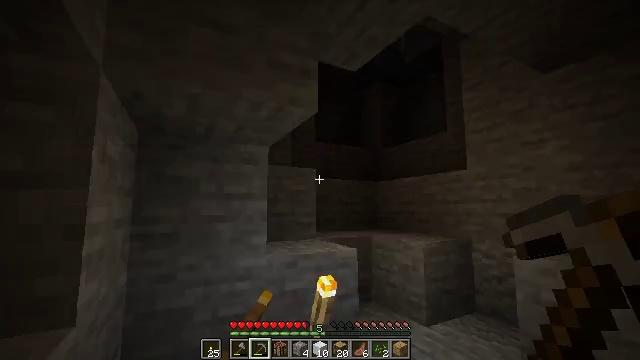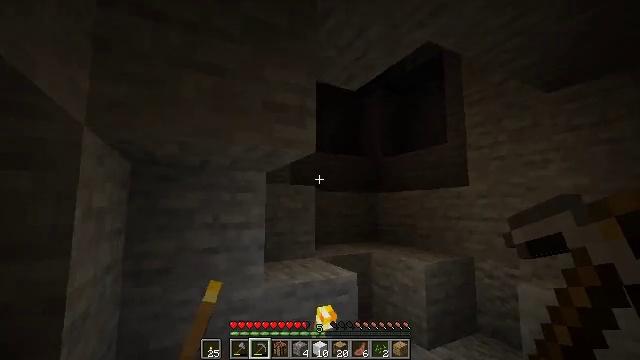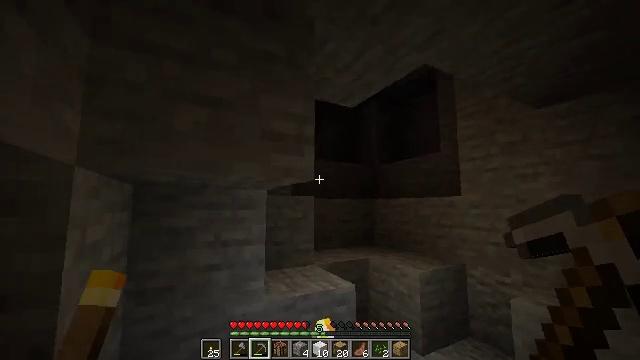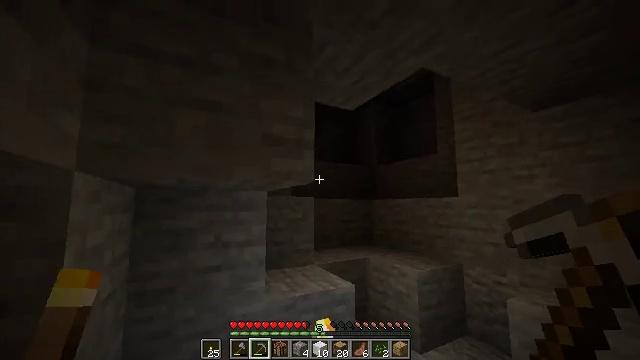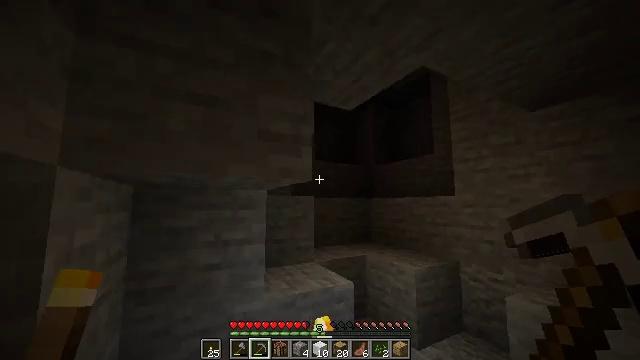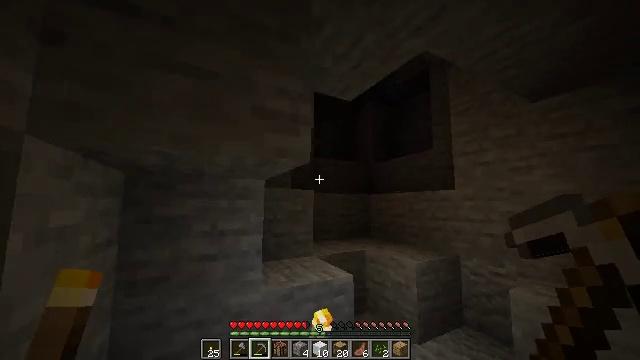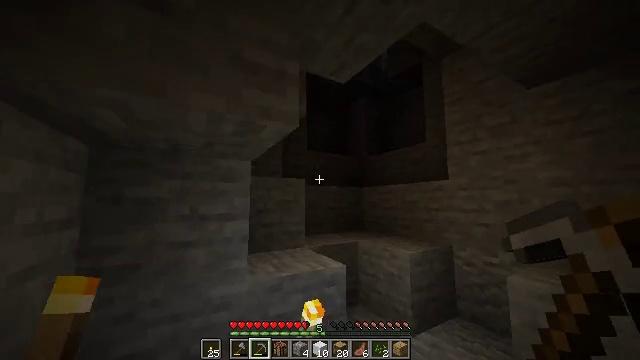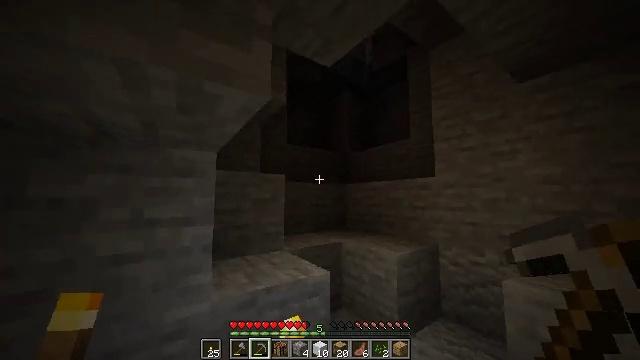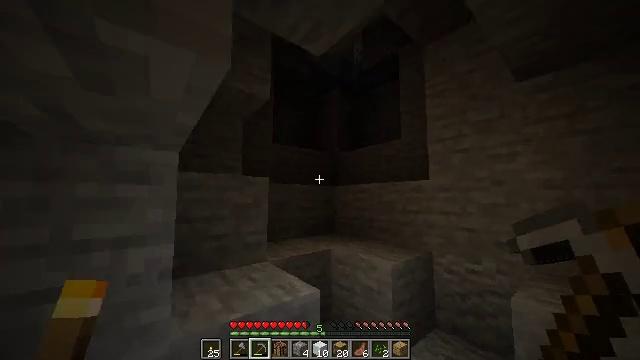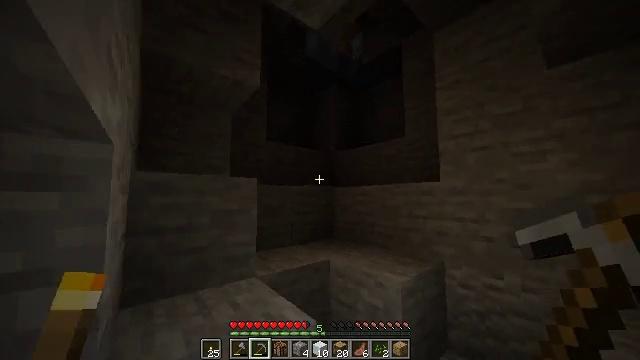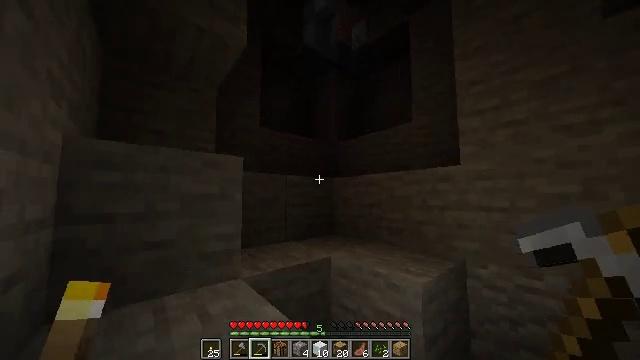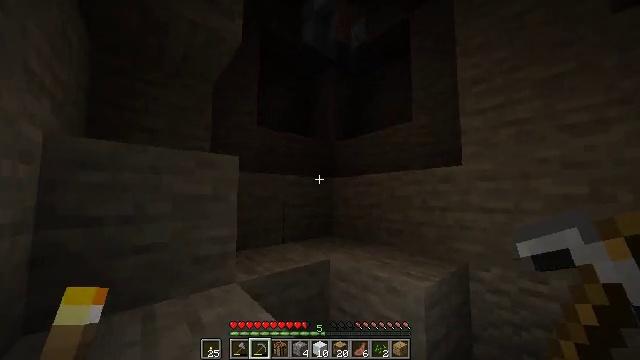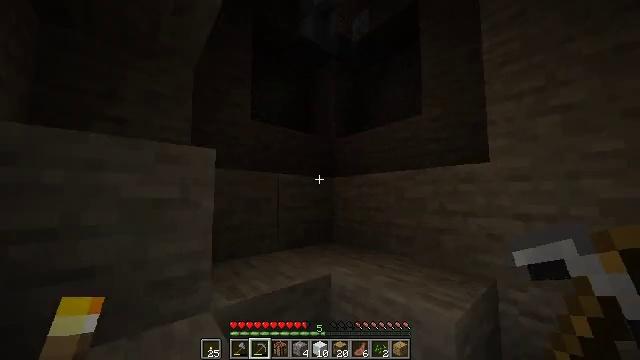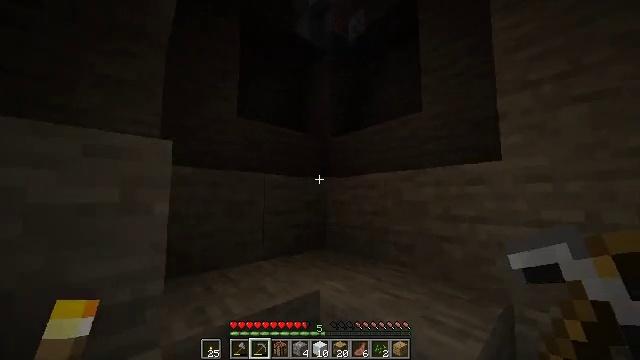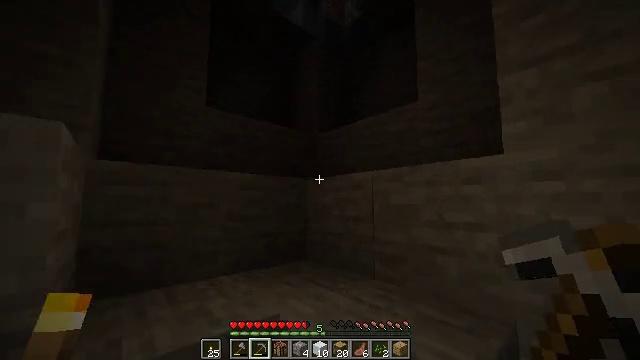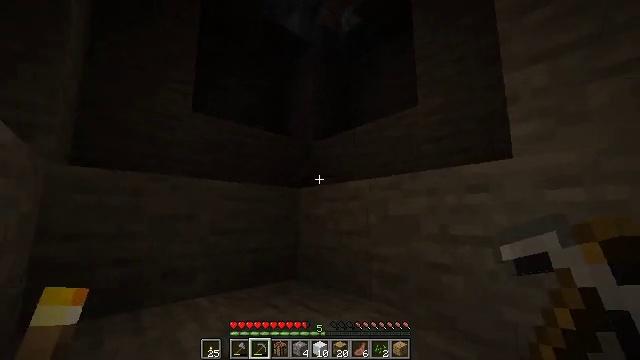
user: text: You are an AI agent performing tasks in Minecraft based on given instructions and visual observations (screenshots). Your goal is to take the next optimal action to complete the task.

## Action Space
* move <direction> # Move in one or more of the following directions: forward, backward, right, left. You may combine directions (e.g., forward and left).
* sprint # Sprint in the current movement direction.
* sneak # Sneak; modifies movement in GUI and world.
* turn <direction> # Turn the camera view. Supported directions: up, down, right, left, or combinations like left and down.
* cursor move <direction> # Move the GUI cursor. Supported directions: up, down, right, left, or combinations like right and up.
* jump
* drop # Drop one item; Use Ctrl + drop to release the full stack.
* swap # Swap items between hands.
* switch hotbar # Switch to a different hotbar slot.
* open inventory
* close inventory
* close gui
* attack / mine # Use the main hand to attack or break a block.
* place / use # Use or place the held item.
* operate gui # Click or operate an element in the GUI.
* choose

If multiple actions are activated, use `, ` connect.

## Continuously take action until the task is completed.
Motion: motion action
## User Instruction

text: Mine fern in the forest.
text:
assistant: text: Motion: move forward, sprint, jump
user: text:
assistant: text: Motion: move forward, sprint, jump
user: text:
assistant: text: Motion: move forward, sprint, jump
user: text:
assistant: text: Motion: move forward, sprint, jump
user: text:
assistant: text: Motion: move forward, sprint, jump
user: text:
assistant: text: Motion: move forward, sprint, turn right, jump
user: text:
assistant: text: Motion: move forward, sprint, turn right, jump
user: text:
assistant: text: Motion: move forward, sprint, turn right, jump
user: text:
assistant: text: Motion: move forward, sprint, jump
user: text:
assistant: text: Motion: move forward, sprint, jump
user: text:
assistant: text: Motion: move forward, sprint, jump
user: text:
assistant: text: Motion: move forward, sprint, jump
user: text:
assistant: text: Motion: move forward, sprint, jump
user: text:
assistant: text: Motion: move forward, sprint, jump
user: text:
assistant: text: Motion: move forward, sprint, turn up, jump
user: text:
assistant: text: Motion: move forward, sprint, turn left and up, jump
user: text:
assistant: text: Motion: move forward, sprint, turn left and up, jump
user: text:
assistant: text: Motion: move forward, sprint, turn up, jump
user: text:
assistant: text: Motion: move forward, sprint, turn up, jump
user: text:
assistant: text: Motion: move forward, sprint, jump
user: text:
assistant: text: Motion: move forward, sprint, turn left and up, jump
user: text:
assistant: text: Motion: move forward, sprint, turn left, jump
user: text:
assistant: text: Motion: move forward, sprint, jump
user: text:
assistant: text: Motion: move forward, sprint, jump
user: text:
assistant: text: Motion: move forward, sprint, jump
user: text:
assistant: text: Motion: move forward, sprint, jump
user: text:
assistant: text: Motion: move forward, sprint, jump
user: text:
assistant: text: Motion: move forward, sprint, jump
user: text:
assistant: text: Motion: move forward, sprint, jump
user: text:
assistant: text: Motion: move forward, sprint, jump